Chest X-ray:
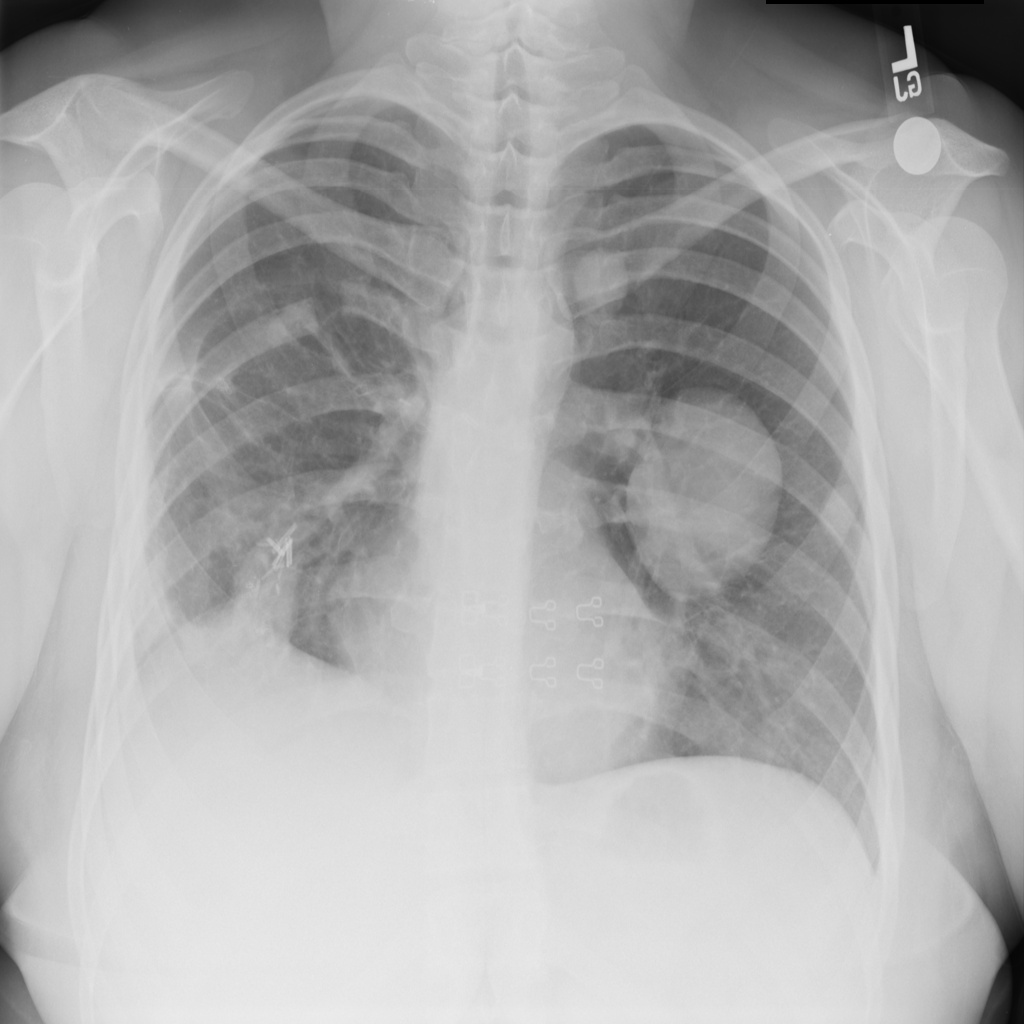
Findings: Mass, Nodule, Pleural Thickening, Fibrosis, Consolidation, Fracture
No abnormal finding: no